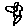
Label: flower